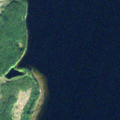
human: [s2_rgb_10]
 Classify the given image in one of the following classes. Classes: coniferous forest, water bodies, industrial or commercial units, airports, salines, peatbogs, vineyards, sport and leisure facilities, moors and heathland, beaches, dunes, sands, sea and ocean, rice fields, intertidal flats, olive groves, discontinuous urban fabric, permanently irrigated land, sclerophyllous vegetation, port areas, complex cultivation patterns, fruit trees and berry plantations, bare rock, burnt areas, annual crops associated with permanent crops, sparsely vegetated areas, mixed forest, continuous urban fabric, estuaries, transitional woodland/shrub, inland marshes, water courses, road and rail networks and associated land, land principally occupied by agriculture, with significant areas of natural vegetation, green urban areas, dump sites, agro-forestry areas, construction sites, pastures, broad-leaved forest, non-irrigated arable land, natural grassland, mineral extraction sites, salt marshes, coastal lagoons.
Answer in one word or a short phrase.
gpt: coniferous forest, water bodies